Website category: sports
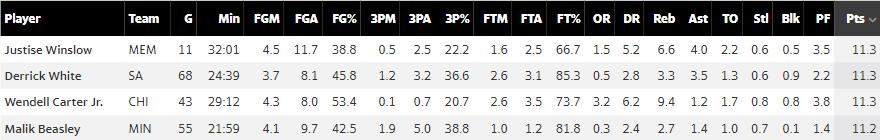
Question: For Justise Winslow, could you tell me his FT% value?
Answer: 66.7

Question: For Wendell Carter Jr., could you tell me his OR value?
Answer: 3.2

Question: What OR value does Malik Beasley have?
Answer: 0.3

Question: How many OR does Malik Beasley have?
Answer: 0.3

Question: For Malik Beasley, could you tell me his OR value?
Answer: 0.3

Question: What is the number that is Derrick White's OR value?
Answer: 0.5

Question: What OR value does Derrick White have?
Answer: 0.5

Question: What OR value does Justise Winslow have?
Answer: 1.5

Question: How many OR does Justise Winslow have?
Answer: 1.5

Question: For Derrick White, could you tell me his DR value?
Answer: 2.8

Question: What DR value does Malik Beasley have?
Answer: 2.4

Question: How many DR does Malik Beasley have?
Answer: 2.4

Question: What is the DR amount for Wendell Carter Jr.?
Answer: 6.2

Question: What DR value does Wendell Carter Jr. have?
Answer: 6.2

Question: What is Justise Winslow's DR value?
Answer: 5.2

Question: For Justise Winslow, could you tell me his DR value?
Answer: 5.2

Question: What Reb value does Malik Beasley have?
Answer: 2.7

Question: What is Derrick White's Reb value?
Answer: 3.3

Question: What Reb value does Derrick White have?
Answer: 3.3

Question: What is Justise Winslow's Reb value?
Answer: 6.6

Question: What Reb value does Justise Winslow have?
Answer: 6.6

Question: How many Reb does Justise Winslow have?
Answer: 6.6

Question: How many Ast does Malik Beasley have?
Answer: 1.4

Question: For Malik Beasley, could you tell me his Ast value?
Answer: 1.4

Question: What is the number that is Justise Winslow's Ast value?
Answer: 4.0

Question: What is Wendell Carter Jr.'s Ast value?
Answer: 1.2

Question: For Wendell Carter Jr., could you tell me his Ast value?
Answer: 1.2

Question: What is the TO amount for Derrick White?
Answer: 1.3

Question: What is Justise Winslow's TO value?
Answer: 2.2

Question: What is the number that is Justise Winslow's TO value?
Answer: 2.2

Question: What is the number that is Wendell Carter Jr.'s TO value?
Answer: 1.7

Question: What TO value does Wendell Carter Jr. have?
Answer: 1.7

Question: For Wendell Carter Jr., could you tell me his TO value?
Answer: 1.7

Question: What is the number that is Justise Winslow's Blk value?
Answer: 0.5

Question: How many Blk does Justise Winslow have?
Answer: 0.5

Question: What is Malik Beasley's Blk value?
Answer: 0.1

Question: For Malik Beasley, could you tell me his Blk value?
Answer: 0.1

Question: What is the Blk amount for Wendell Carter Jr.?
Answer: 0.8

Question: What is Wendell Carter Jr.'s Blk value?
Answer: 0.8

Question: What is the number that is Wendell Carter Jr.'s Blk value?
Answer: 0.8

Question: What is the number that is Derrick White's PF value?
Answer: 2.2

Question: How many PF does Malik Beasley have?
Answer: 1.4

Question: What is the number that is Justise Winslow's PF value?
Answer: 3.5

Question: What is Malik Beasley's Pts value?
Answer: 11.2

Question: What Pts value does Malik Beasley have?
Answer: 11.2

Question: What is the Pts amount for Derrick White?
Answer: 11.3

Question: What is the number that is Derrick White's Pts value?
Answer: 11.3